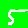
Digit: 5